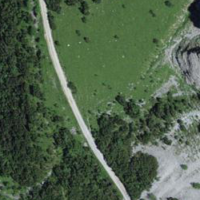
EUNIS habitat code: 31
Species observed at this site:
Aricia artaxerxes